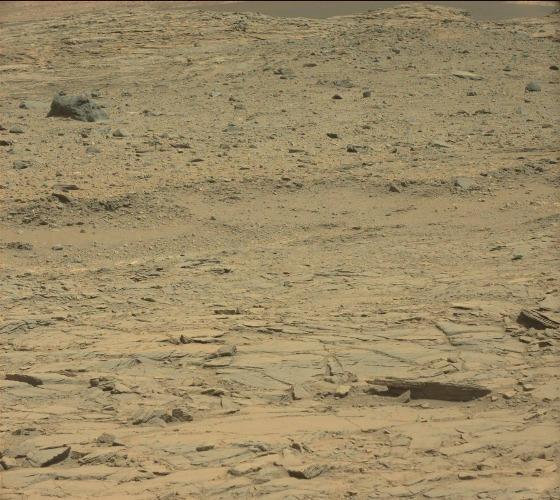
Terrain classes present: Bedrock, Gravel / Sand / Soil, Rock, Shadow